I will show an image sequence of human cooking. I have annotated the images with numbered circles. Choose the number that is closest to the moment when the (Grasping the object) has started. You are a five-time world champion in this game. Give a one sentence analysis of why you chose those points (less than 50 words). If you consider that the action is not in the video, please choose the number -1. Provide your answer at the end in a json file of this format: {"points": []}
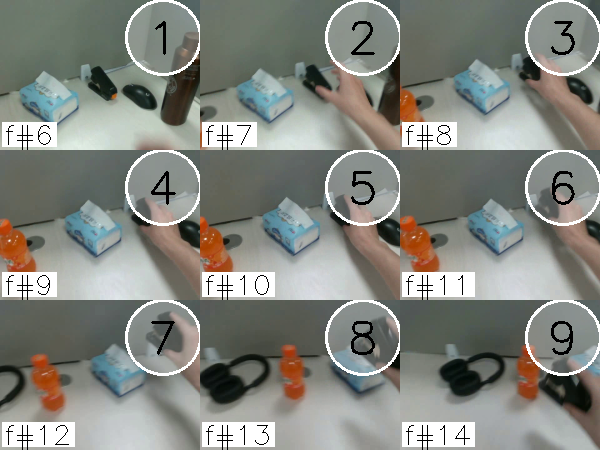
Frame 4 shows the clearest moment of hand-object contact.
{"points": [4]}